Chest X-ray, PA view. Patient: 46 years old, sex M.
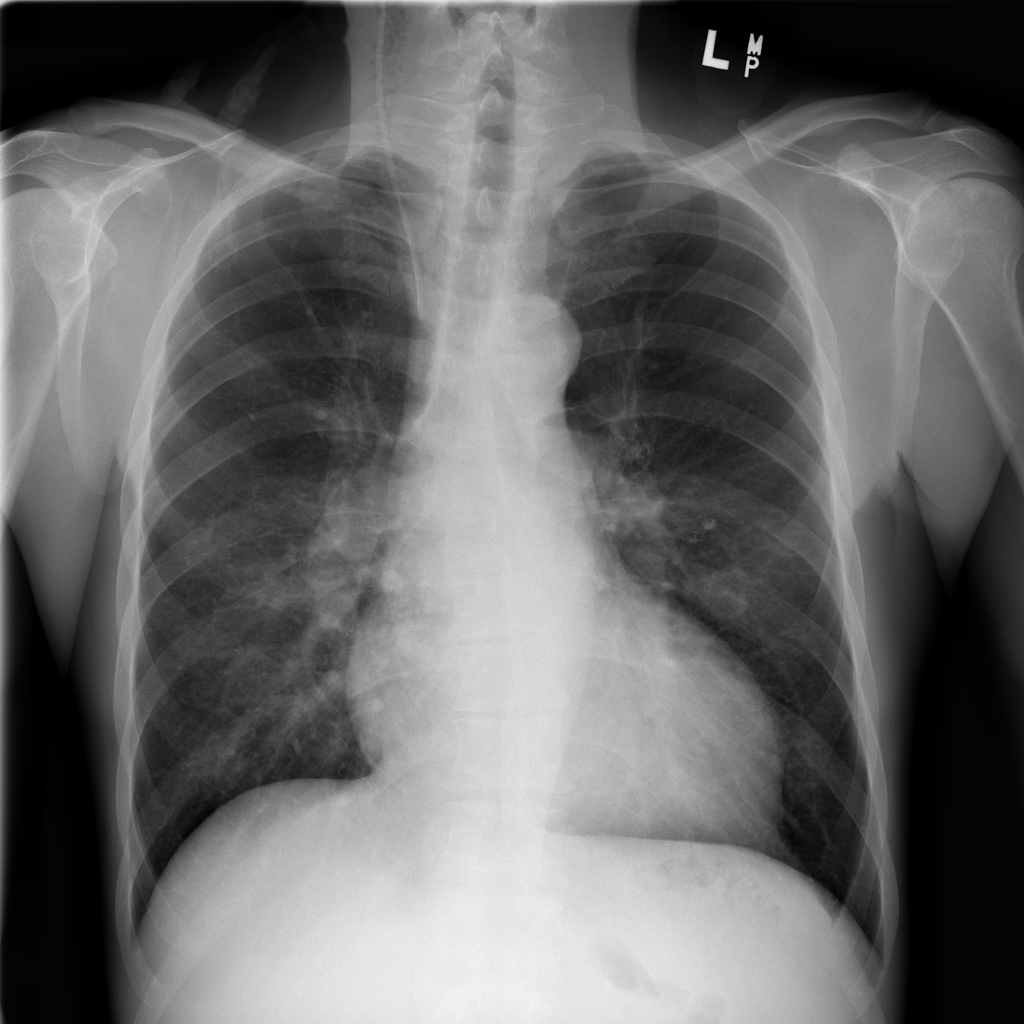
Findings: No Finding